Обратным пьезоэффектом называют деформацию тел под действием электрического поля. Объектом вашего исследования будет являться пьезоэлемент (рис. 1). Электрический компонент состоит из проводящей металлической подложки, к которой приклеена пластинка из материала, обладающего пьезоэлектрическими свойствами. На верхнюю сторону пластинки напылено проводящее покрытие. К подложке и верхнему проводящему слою припаяны провода. Можно сказать, что полученный пьезоэлемент представляет из себя плоский конденсатор, разделителем обкладок которого является пьезоэлектрическая пластина. При подаче напряжения на такой конденсатор пластинка, а вместе с ней и подложка, меняет свою геометрическую форму. Амплитуда изменения формы пластинки зависит как от величины напряжения, так и от частоты его изменения. Так при подаче переменного напряжения на частотах, совпадающих с частотами различных мод колебаний пьезоэлемента, может возникнуть явление резонанса (пластинка будет колебаться с большой амплитудой).
Часть A. АЧХ
Подключите последовательно соединенные резистор и пьезоэлемент к генератору сигналов. Установите на генераторе сигнал синусоидальной формы амплитудой $3~В$. Измерьте зависимость удвоенной амплитуды напряжения на резисторе ($V_{pp}$) от частоты сигнала в диапазоне от $3$ до $30~кГц$. Нанесите полученную зависимость на график.
Предположите теоретически, какой функцией может быть описана измеренная зависимость, если рассматривать элемент как конденсатор с постоянной емкостью. В своих теоретических выкладках считайте сопротивление резистора много меньшим модуля импеданса пластинки ($R\ll {1}/{2 \pi f C}$).
Укажите, опираясь на полученный в пункте график, в каком диапазоне частот пьезоэлемент ведет себя как конденсатор. Определите его емкость.
Часть 2. Закон Кюри-Вейса На частотах, далеких от резонансных, пьезоэлемент можно считать плоским конденсатором, емкость которого пропорциональна диэлектрической проницаемости пьезоэлектрического материала. В отличие от большинства диэлектриков, диэлектрическая проницаемость пьезоэлектриков зависит от температуры. Эта зависимость может быть описана законом Кюри-Вейса: \[\varepsilon=\begin{cases}1+\frac{A}{T-T_c} & \text{при} & T > T_c \\1+\frac{B}{T_c-T} & \text{при} & T < T_c \tag{1} \end{cases} \]Здесь $T$ — температура пьезоэлектрика, $A$ и $B$ — не зависящие от температуры константы, $T_c$ — температура, при которой пьезоэлектрик испытывает фазовый переход. Эта температура носит название температуры Кюри. Также известно, что для исследуемой керамики $\varepsilon\gg 1$, поэтому можно записать закон Кюри-Вейса в виде: \[\varepsilon=\begin{cases}\frac{A}{T-T_c} & \text{при} & T > T_c \\\frac{B}{T_c-T} & \text{при} & T < T_c \tag{2} \end{cases} \]
Кратко опишите основные особенности графика в остальном диапазоне частот. Укажите частоты локальных экстремумов.
Считая пьезоэлемент конденсатором, измерьте зависимость его емкости на частоте $30~кГц$ от температуры. Постройте график исследуемой зависимости в координатах, в которых она является линейной функцией в соответствии законом Кюри-Вейса. Определите температуру Кюри исследуемого пьезоэлектрика.
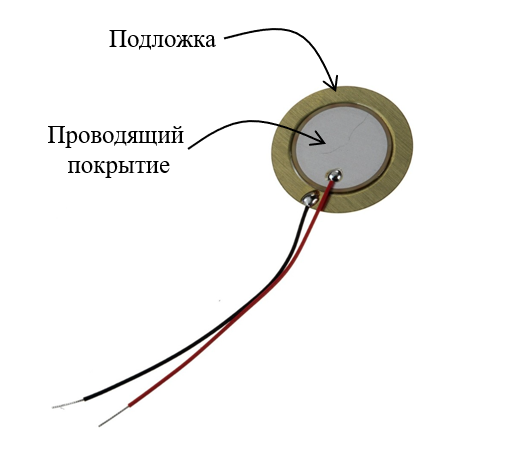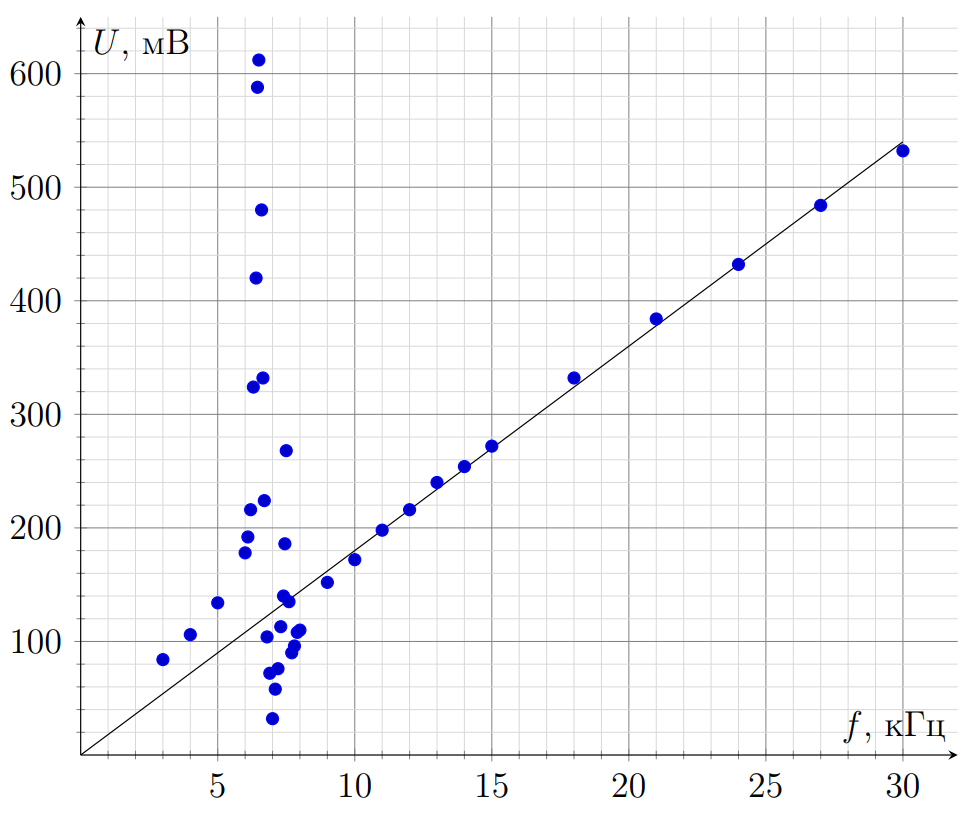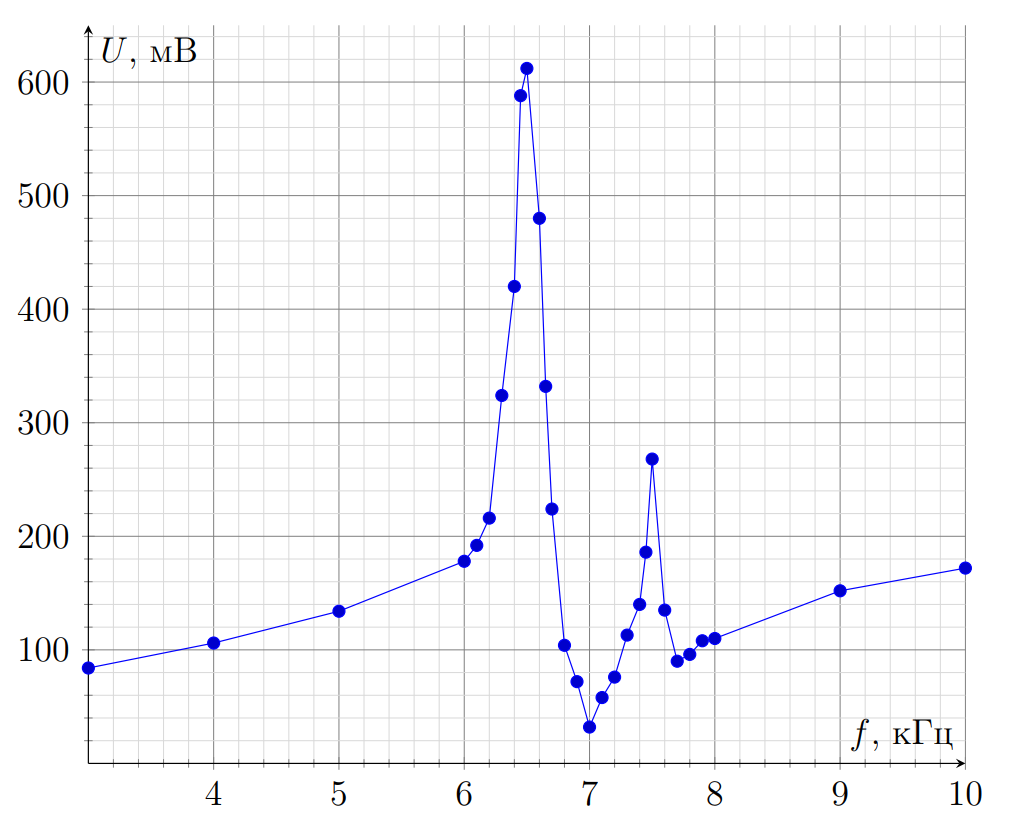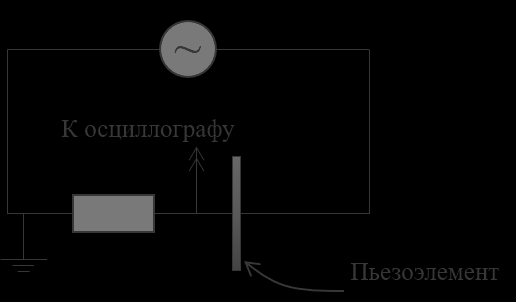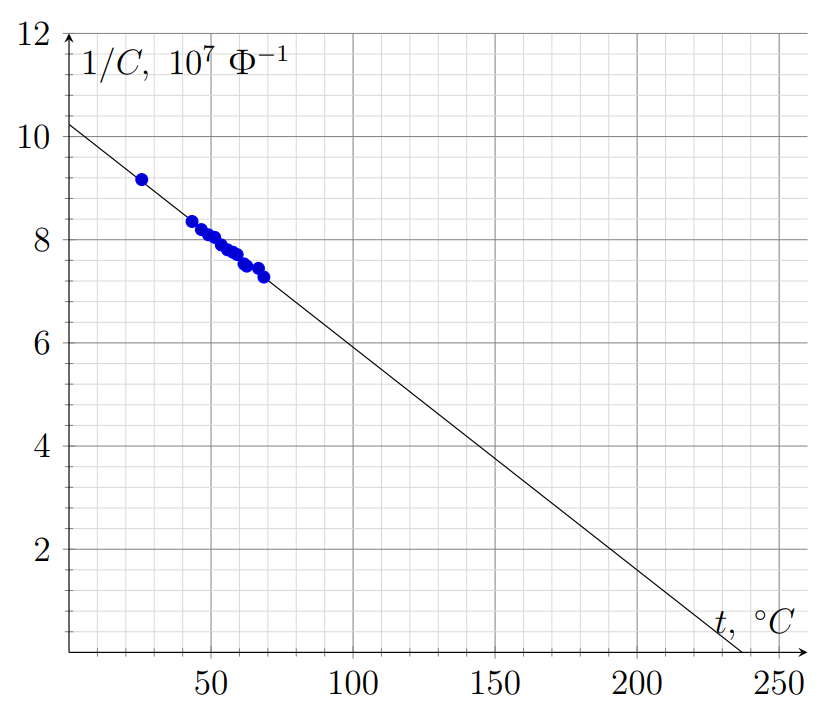
Подключите последовательно соединенные резистор и пьезоэлемент к генератору сигналов. Установите на генераторе сигнал синусоидальной формы амплитудой $3~В$. Измерьте зависимость удвоенной амплитуды напряжения на резисторе ($V_{pp}$) от частоты сигнала в диапазоне от $3$ до $30~кГц$. Нанесите полученную зависимость на график.
Решение: Соберем электрическую, цепь изображенную на рисунке 1.  Установим на генераторе сигнал амплитудой $U_0 = 3000~мВ$. Измерим зависимость напряжения на резисторе в зависимости от частоты подаваемого сигнала. Обратим особое внимание на поведение исследуемой зависимости в диапазоне частот от $6$ до $10~кГц$. График зависимости напряжения на резисторе от частоты подаваемого на цепь сигнала. График зависимости напряжения на резисторе от частоты подаваемого на цепь сигнала в области частот от $3~кГц$ до $10~кГц$. | $f, ~кГц$ | $u,~ мВ$ | | $f, ~кГц$ | $u,~ мВ$ | | $f,~ кГц$ | $u,~ мВ$ | | $f, ~кГц$ | $u,~ мВ$ | | --- | --- | --- | --- | --- | --- | --- | --- | --- | --- | --- | | 3.00 | 84 | | 6.60 | 480 | | 7.45 | 186 | | 12.00 | 216 | | 4.00 | 106 | | 6.65 | 332 | | 7.50 | 268 | | 13.00 | 240 | | 5.00 | 134 | | 6.70 | 224 | | 7.60 | 135 | | 14.00 | 254 | | 6.00 | 178 | | 6.80 | 104 | | 7.70 | 90 | | 15.00 | 272 | | 6.10 | 192 | | 6.90 | 72 | | 7.80 | 96 | | 18.00 | 332 | | 6.20 | 216 | | 7.00 | 32 | | 7.90 | 108 | | 21.00 | 384 | | 6.30 | 324 | | 7.10 | 58 | | 8.00 | 110 | | 24.00 | 432 | | 6.40 | 420 | | 7.20 | 76 | | 9.00 | 152 | | 27.00 | 484 | | 6.45 | 588 | | 7.30 | 113 | | 10.00 | 172 | | 30.00 | 532 | | 6.50 | 612 | | 7.40 | 140 | | 11.00 | 198 | | $-$ | $-$ |
Ответ: | $f, ~кГц$ | $u,~ мВ$ | | $f, ~кГц$ | $u,~ мВ$ | | $f,~ кГц$ | $u,~ мВ$ | | $f, ~кГц$ | $u,~ мВ$ | | --- | --- | --- | --- | --- | --- | --- | --- | --- | --- | --- | | 3.00 | 84 | | 6.60 | 480 | | 7.45 | 186 | | 12.00 | 216 | | 4.00 | 106 | | 6.65 | 332 | | 7.50 | 268 | | 13.00 | 240 | | 5.00 | 134 | | 6.70 | 224 | | 7.60 | 135 | | 14.00 | 254 | | 6.00 | 178 | | 6.80 | 104 | | 7.70 | 90 | | 15.00 | 272 | | 6.10 | 192 | | 6.90 | 72 | | 7.80 | 96 | | 18.00 | 332 | | 6.20 | 216 | | 7.00 | 32 | | 7.90 | 108 | | 21.00 | 384 | | 6.30 | 324 | | 7.10 | 58 | | 8.00 | 110 | | 24.00 | 432 | | 6.40 | 420 | | 7.20 | 76 | | 9.00 | 152 | | 27.00 | 484 | | 6.45 | 588 | | 7.30 | 113 | | 10.00 | 172 | | 30.00 | 532 | | 6.50 | 612 | | 7.40 | 140 | | 11.00 | 198 | | $-$ | $-$ | Ответ: $f, ~кГц$$u,~ мВ$$f, ~кГц$$u,~ мВ$$f,~ кГц$$u,~ мВ$$f, ~кГц$$u,~ мВ$3.00846.60 4807.4518612.002164.001066.65 3327.5026813.002405.00 1346.702247.6013514.002546.001786.801047.709015.002726.101926.90727.809618.003326.20 2167.00327.9010821.003846.30 3247.10588.0011024.004326.40 4207.20769.0015227.004846.45 5887.3011310.0017230.005326.50 6127.4014011.00198$-$$-$  График зависимости напряжения на резисторе от частоты подаваемого на цепь сигнала.
Ответ: График зависимости напряжения на резисторе от частоты подаваемого на цепь сигнала в области частот от $3~кГц$ до $10~кГц$.

Предположите теоретически, какой функцией может быть описана измеренная зависимость, если рассматривать элемент как конденсатор с постоянной емкостью. В своих теоретических выкладках считайте сопротивление резистора много меньшим модуля импеданса пластинки ($R\ll {1}/{2 \pi f C}$).
Решение: Исходя из предположения, что пьезоэлемент ведет себя, как конденсатор постоянной емкости (на частотах выше $16~кГц$), запишем выражение для модуля импеданса последовательно соединенного резистора $R$ и конденсатора $C$.\begin{equation} Z=\sqrt{R^2+\Big(\frac{1}{2 \pi f C}\Big)^2}.\tag{3}\end{equation}Так как при измеряемых частотах модуль импеданса пьезоэлемента много больше сопротивления резистора, можно написать выражение для напряжения на резисторе на частоте $f$ в виде:
Ответ: \begin{equation} U=U_0 \cdot \frac{R}{\sqrt{R^2+\Big(\frac{1}{2 \pi f C}\Big)^2}} = U_0 \cdot 2 \pi f R C .\tag{4}\end{equation}

Укажите, опираясь на полученный в пункте A1 график, в каком диапазоне частот пьезоэлемент ведет себя как конденсатор. Определите его емкость.
Решение: В диапазоне от $10~ кГц$ до $30~кГц$ график хорошо описывается линейной функцией, проходящей через ноль, с угловым коэффициентом наклона $k = 17.6 \cdot 10^{-6}~В/Гц$. Тогда для емкости $C$ получаем:
Ответ: \begin{equation} C = \dfrac{k}{2 \pi R U_0} = 9.3 \ \text{нФ}.\tag{5}\end{equation}

Кратко опишите основные особенности графика в остальном диапазоне частот. Укажите частоты локальных экстремумов.
Ответ: В диапазоне частот от $3~ кГц$ до $10~ кГц$ на графике наблюдаются два последовательных пика, соответствующие резонансам. Больший резонанс соответствует частоте $f_{\max1} = 6.45~кГц$, малый резонанс соответствует частоте $f_{\max2} = 7.55~ кГц$.

Считая пьезоэлемент конденсатором, измерьте зависимость его емкости на частоте $30~кГц$ от температуры. Постройте график исследуемой зависимости в координатах, в которых она является линейной функцией в соответствии законом Кюри-Вейса. Определите температуру Кюри исследуемого пьезоэлектрика.
Решение: Нальем в стакан горячую воду. Подключим пьезоэлемент в схему на рис. 2 и погрузим пробирку, в которой он находится, в стакан. Установим частоту генератора равной $30~ кГц$. Измерим зависимость напряжения на резисторе от температуры воздуха в пробирке при его остывании. Рассчитаем величину обратной емкости пьезоэлемента для каждой температуры\begin{equation} \dfrac{1}{C} = \dfrac{2 \pi R U_0 f_{30}}{U} .\tag{6}\end{equation} График зависимости обратной емкости от температуры Видно, что полученная зависимость достаточно хорошо описывается линейной функцией. Экстраполируем ее график до пересечения с осью температур и найдем тем самым температуру Кюри материала пьезоэлемента | $t, ~ ^\circ\mathrm C$ | $U,~ мВ$ | $C^{-1}, ~ 10^7~ Ф^{-1}$ | | --- | --- | --- | | 68.6 | 752 | 7.28 | | 66.7 | 736 | 7.44 | | 62.6 | 732 | 7.49 | | 61.6 | 728 | 7.35 | | 59.2 | 712 | 7.71 | | 57.7 | 708 | 7.76 | | 55.8 | 704 | 7.80 | | 53.6 | 696 | 7.90 | | 51.3 | 684 | 8.05 | | 49.1 | 680 | 8.10 | | 46.6 | 672 | 8.20 | | 43.3 | 660 | 8.35 | | 25.6 | 604 | 9.17 |
Ответ: | $t, ~ ^\circ\mathrm C$ | $U,~ мВ$ | $C^{-1}, ~ 10^7~ Ф^{-1}$ | | --- | --- | --- | | 68.6 | 752 | 7.28 | | 66.7 | 736 | 7.44 | | 62.6 | 732 | 7.49 | | 61.6 | 728 | 7.35 | | 59.2 | 712 | 7.71 | | 57.7 | 708 | 7.76 | | 55.8 | 704 | 7.80 | | 53.6 | 696 | 7.90 | | 51.3 | 684 | 8.05 | | 49.1 | 680 | 8.10 | | 46.6 | 672 | 8.20 | | 43.3 | 660 | 8.35 | | 25.6 | 604 | 9.17 | Ответ: $t, ~ ^\circ\mathrm C$$U,~ мВ$$C^{-1}, ~ 10^7~ Ф^{-1}$68.6 7527.2866.77367.4462.67327.4961.6 7287.3559.27127.7157.77087.7655.87047.8053.66967.9051.36848.0549.16808.1046.66728.2043.36608.3525.66049.17  График зависимости обратной емкости от температуры
Ответ: Видно, что полученная зависимость достаточно хорошо описывается линейной функцией. Экстраполируем ее график до пересечения с осью температур и найдем тем самым температуру Кюри материала пьезоэлемента
Ответ: \[T_c =234\,^\circ\mathrm C\]
Темы:
E, Электричество, Цепи, Конденсатор, IEPhO, Переменный ток, Амплитудно-частотная характеристика, Пьезоэлектричество, Закон Кюри-Вейса